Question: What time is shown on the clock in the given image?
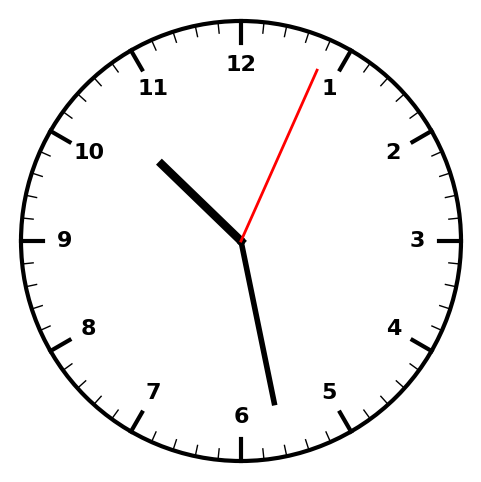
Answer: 10:28:04